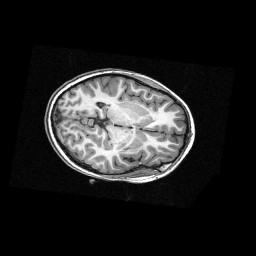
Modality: T1w
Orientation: axial
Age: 9
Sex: female
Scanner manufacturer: siemens
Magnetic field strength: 3 T
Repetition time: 2.3 s
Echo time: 0.00336 s